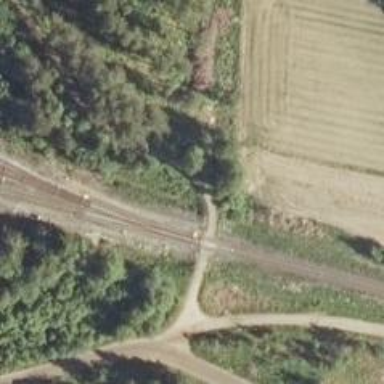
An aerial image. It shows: Level crossing with saltire marking.